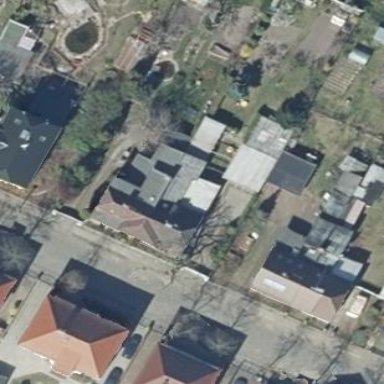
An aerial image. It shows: Half-hipped roof on semi-detached house.